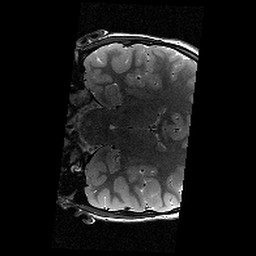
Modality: T2w
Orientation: coronal
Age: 11
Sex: male
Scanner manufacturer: siemens
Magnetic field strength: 3 T
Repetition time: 9.23 s
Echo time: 0.067 s